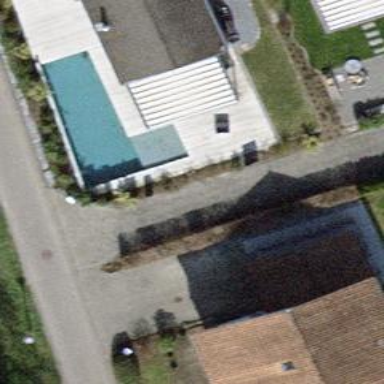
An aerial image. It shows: Swimming pool located in leisure land.